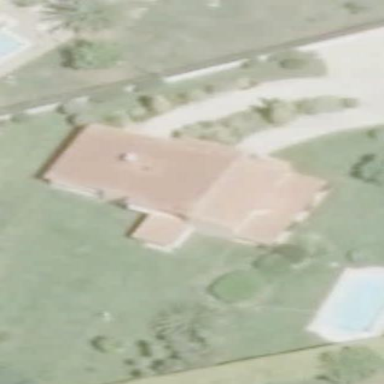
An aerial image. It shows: Simple house.